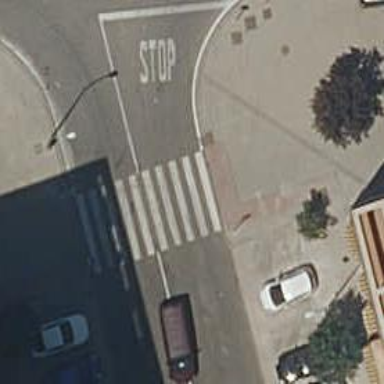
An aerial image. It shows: Marked road crossing with visible markings.